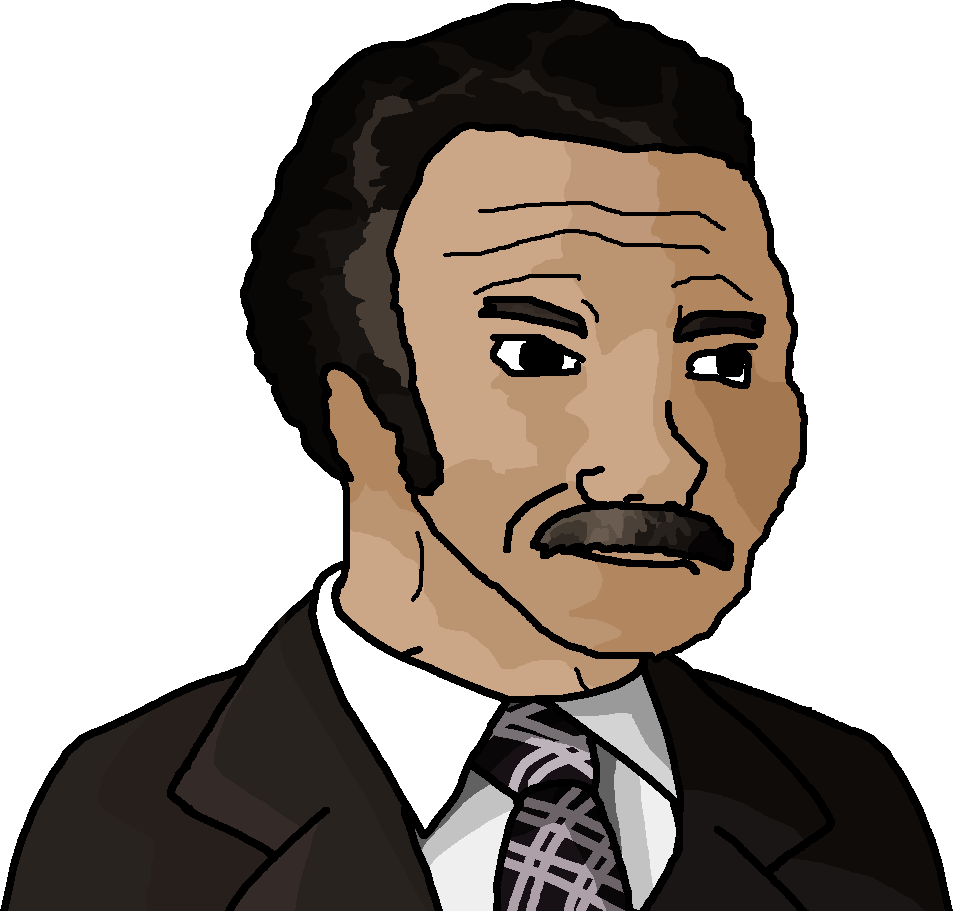
Label: 5_Bloomer